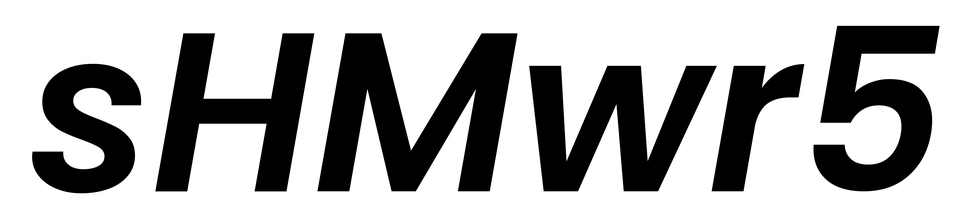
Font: Poppins-SemiBoldItalic